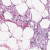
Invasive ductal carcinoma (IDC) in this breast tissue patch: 0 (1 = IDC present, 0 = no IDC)